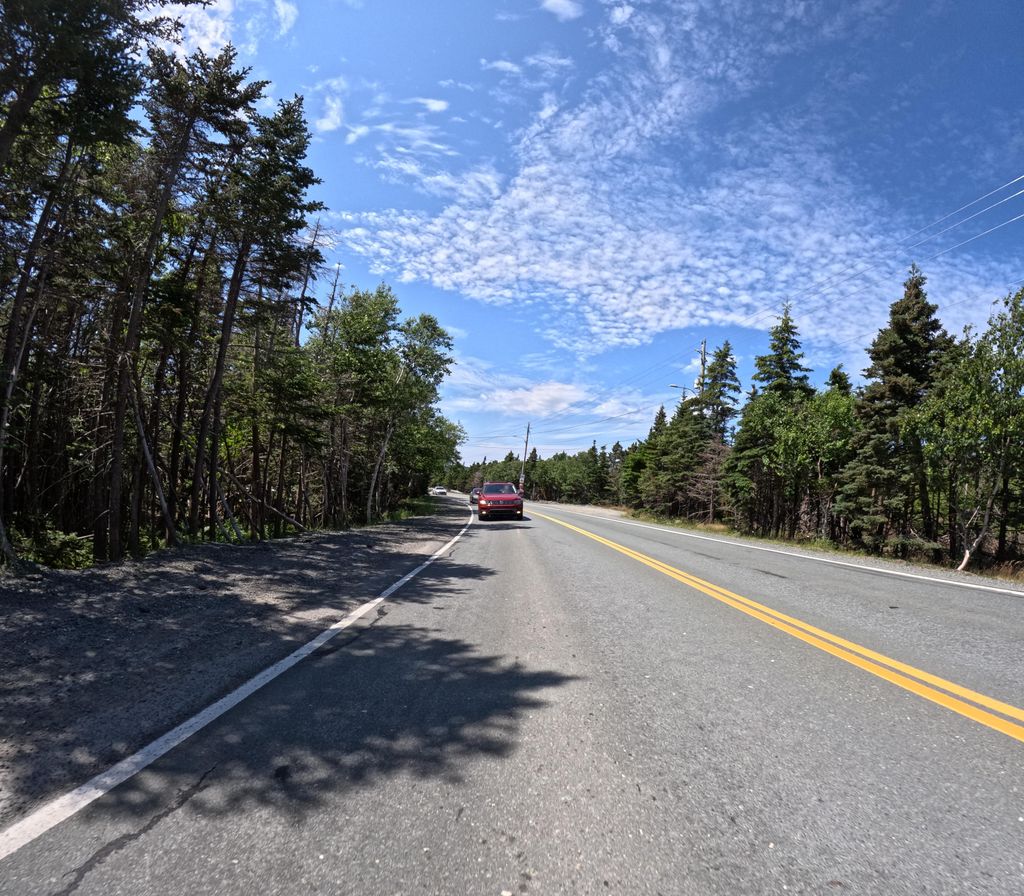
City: st_johns